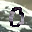
Label: 0